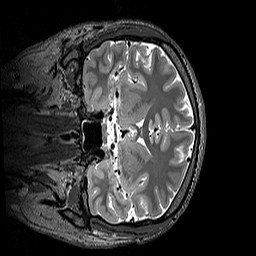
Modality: T2w
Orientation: coronal
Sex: male
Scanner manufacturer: siemens
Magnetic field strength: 3 T
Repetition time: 3.2 s
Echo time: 0.409 s